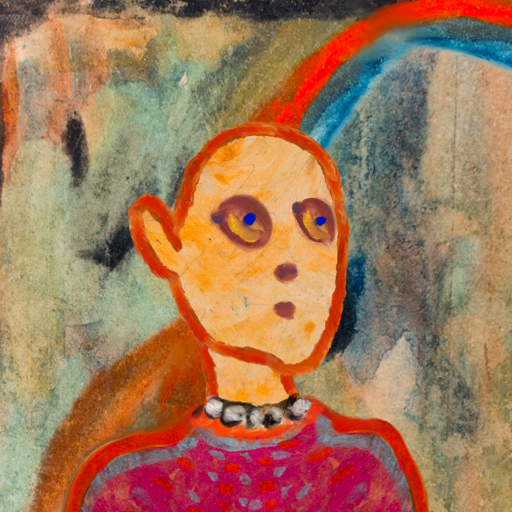
Background: Childish, Head And Neck Side: Experience, Face Side: Mother_And_Son_Son, Bust: Sisters, Hair Side: Blank, Head Accessory: Blank, Second Necklace: Blank, Necklace: An_Impression, Baby: Blank